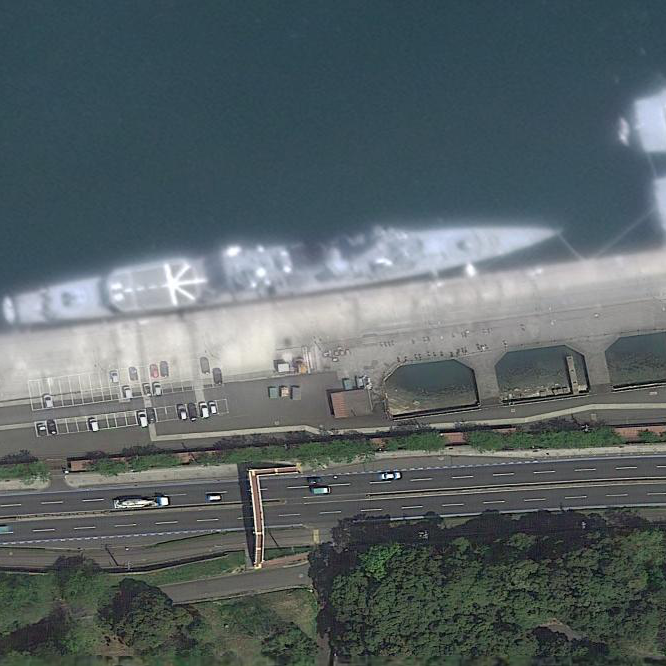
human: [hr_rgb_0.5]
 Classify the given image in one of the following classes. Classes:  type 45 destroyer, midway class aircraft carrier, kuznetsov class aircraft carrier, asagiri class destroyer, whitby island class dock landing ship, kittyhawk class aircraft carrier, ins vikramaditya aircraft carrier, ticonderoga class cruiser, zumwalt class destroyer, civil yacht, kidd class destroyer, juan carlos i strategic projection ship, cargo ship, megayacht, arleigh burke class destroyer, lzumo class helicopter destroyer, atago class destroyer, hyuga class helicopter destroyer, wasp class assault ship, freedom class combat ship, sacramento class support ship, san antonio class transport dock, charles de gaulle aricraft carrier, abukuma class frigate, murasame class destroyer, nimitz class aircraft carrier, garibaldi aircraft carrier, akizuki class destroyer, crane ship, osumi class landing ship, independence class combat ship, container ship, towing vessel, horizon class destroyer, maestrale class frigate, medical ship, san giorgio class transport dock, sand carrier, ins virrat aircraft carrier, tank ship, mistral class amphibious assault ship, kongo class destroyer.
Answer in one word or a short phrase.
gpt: Abukuma class frigate